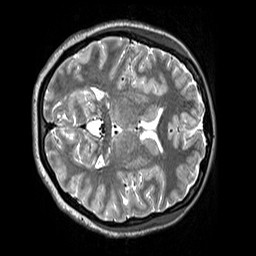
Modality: T2w
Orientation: axial
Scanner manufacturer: siemens
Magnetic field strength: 3 T
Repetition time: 3.2 s
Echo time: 0.406 s